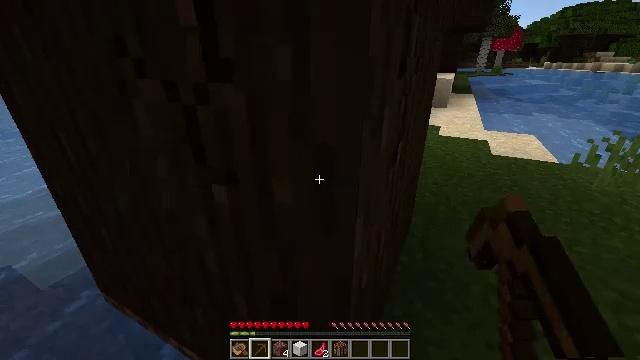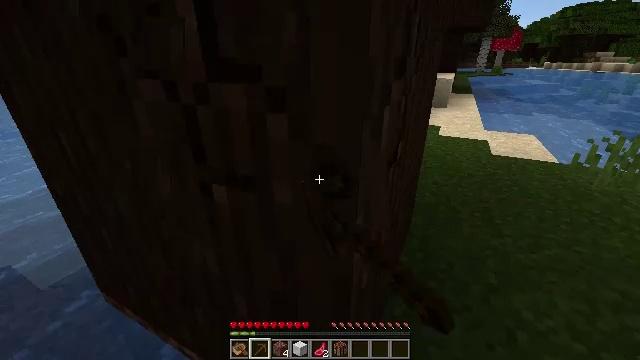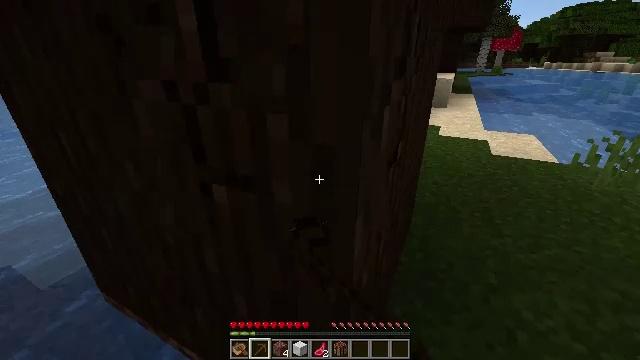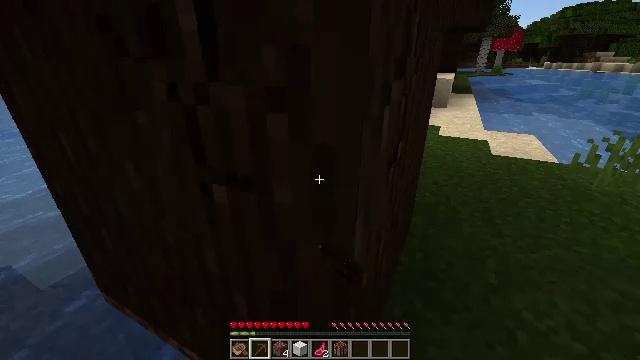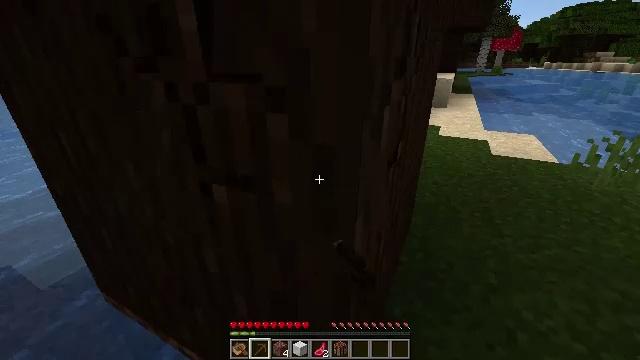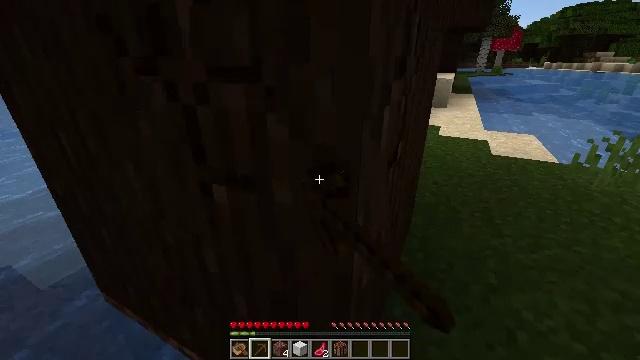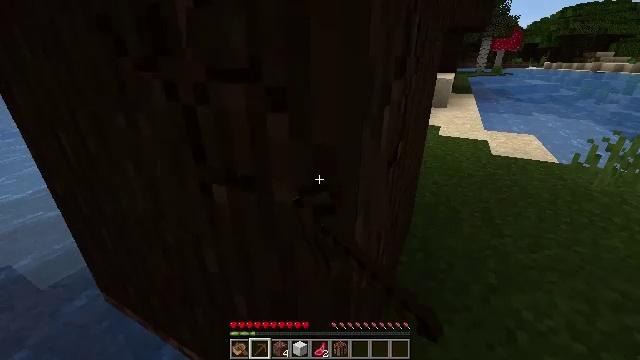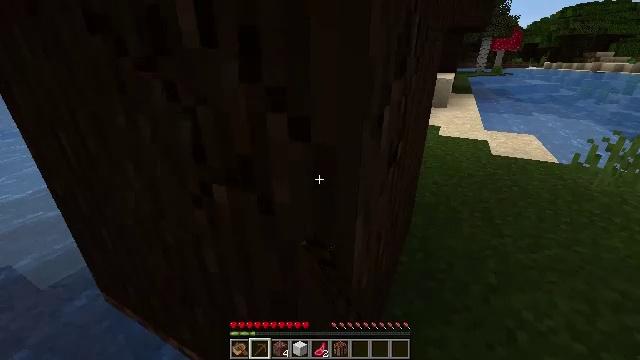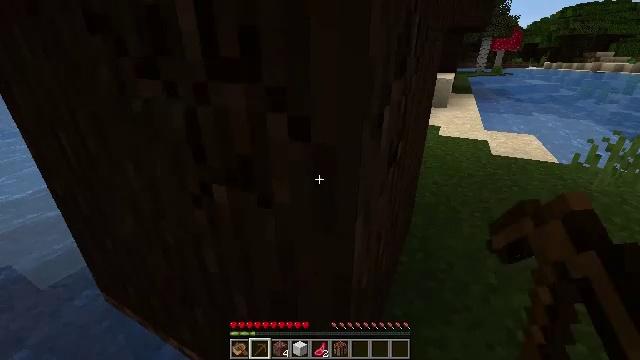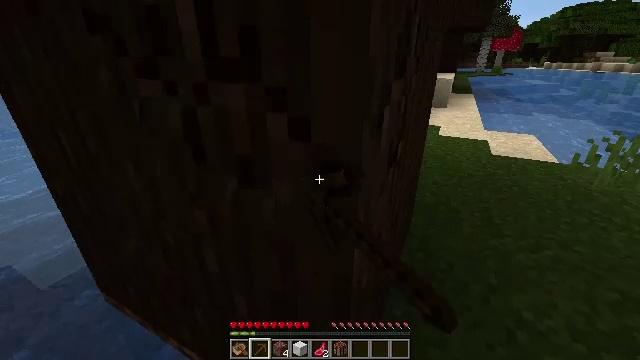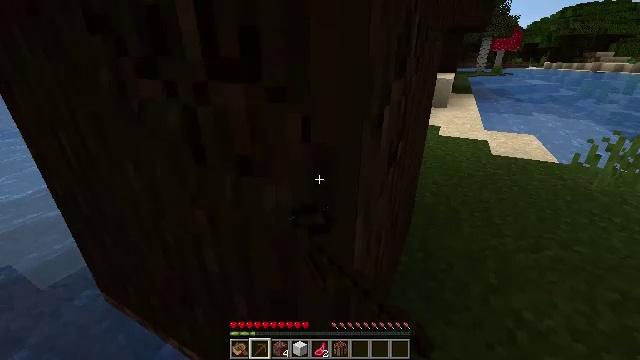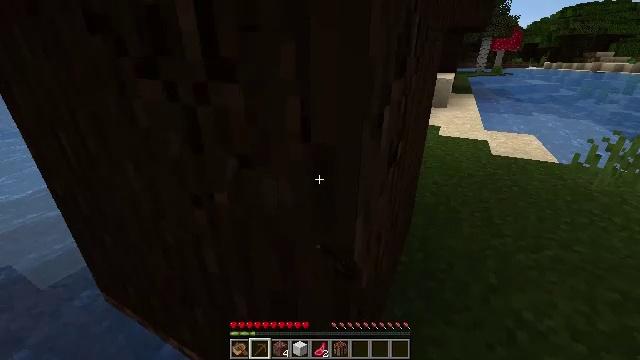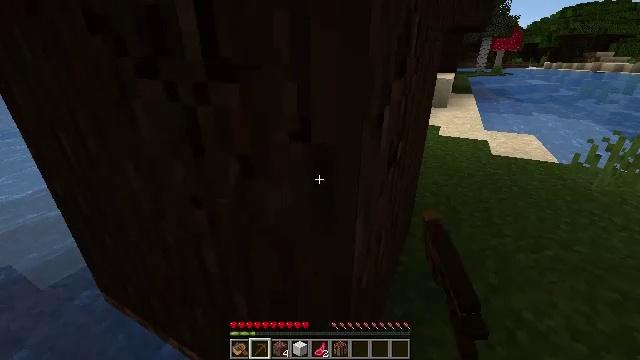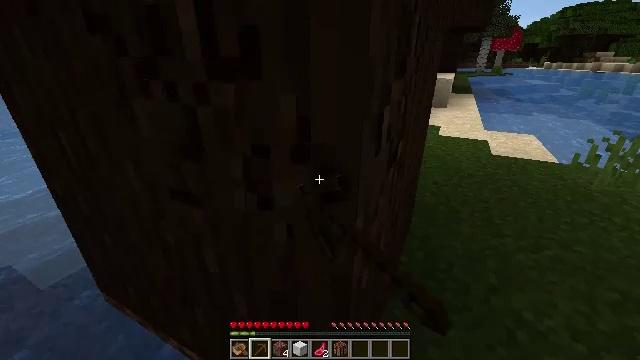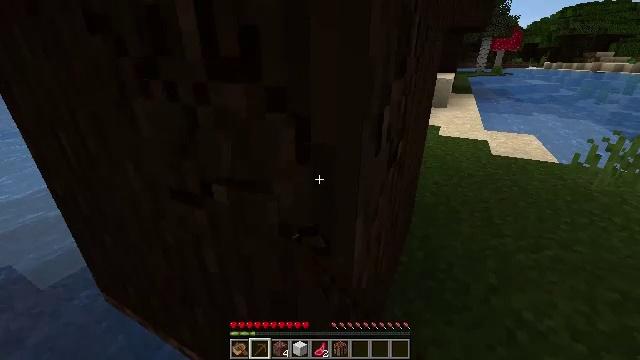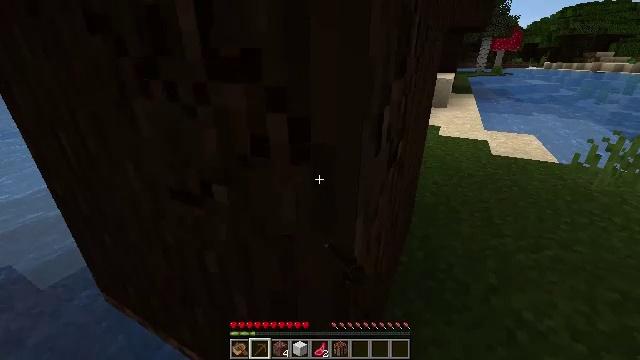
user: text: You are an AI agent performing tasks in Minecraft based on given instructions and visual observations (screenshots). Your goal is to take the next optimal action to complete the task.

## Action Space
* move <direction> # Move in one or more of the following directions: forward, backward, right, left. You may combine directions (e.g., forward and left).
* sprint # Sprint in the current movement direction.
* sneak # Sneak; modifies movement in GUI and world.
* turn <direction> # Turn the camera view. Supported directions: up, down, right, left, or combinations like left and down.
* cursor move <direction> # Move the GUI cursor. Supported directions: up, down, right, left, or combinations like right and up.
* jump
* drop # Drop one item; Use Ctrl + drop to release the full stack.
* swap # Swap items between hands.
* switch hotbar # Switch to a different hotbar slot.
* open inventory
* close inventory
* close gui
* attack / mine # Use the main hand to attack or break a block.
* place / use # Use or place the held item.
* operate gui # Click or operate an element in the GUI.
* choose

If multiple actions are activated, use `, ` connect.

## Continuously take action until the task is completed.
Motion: motion action
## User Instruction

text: Mine the dark oak log from a tree.
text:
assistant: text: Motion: attack / mine
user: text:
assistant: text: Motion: attack / mine
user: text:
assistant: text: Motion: attack / mine
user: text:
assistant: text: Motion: attack / mine
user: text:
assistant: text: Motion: attack / mine
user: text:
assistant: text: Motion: attack / mine
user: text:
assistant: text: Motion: attack / mine
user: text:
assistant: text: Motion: attack / mine
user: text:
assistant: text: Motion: attack / mine
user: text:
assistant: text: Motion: attack / mine
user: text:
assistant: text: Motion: attack / mine
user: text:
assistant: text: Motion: attack / mine
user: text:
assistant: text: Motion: attack / mine
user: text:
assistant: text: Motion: attack / mine
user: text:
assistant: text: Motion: attack / mine
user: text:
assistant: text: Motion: attack / mine
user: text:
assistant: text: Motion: attack / mine
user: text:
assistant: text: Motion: attack / mine
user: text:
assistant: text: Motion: attack / mine
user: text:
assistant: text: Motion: attack / mine
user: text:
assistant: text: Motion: attack / mine
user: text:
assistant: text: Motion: attack / mine
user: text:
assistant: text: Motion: attack / mine
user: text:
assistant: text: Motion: attack / mine
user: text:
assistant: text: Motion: attack / mine
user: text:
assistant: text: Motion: attack / mine
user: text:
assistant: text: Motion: attack / mine
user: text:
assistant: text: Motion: attack / mine
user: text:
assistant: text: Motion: attack / mine
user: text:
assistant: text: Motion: attack / mine